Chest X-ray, PA view. Patient: 51 years old, sex M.
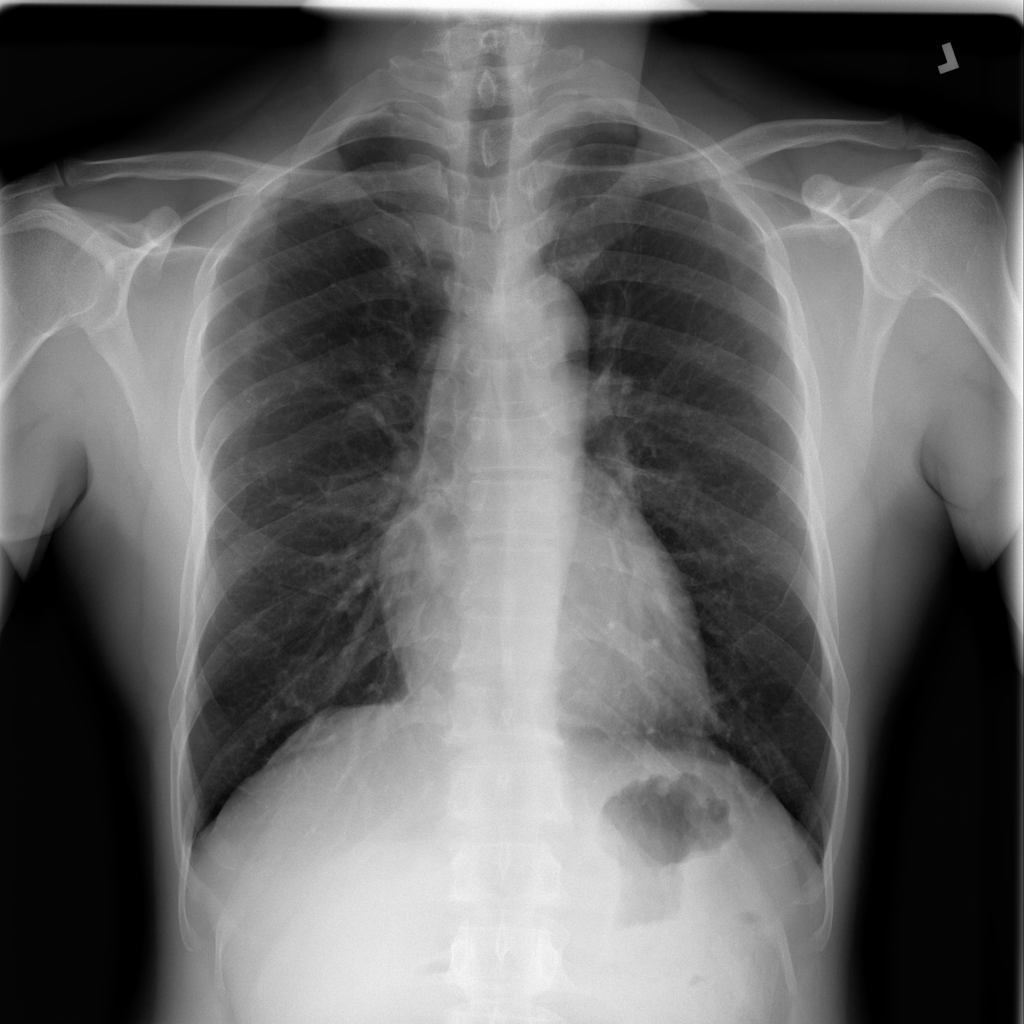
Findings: Infiltration